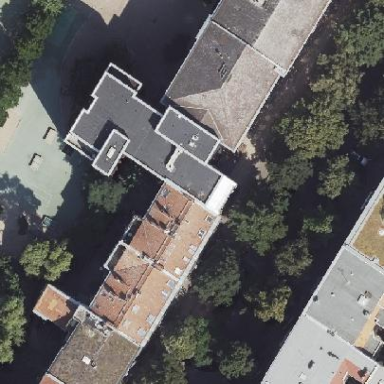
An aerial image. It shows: School building.